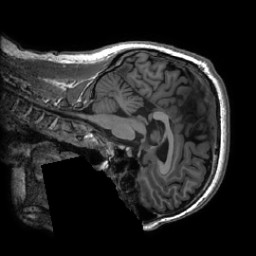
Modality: T1w
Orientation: sagittal
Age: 34
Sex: male
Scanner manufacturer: ge
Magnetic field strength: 3 T
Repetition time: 0.007348 s
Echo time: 0.003036 s